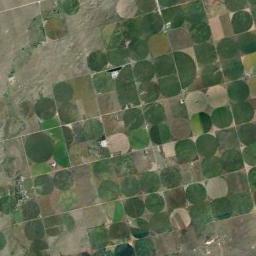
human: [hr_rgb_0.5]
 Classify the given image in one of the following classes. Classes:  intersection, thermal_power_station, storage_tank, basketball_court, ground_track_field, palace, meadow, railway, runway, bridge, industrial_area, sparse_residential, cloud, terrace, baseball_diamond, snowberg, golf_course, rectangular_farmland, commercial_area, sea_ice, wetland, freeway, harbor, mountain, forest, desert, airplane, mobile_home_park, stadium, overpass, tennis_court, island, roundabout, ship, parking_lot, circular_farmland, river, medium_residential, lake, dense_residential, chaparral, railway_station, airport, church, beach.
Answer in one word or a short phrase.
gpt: circular_farmland